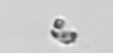
Label: detritus